The image is an STFT spectrogram (time versus frequency) of a rolling-element bearing's vibration signal. Classify the bearing condition as one of: normal, inner_race, outer_race, ball.
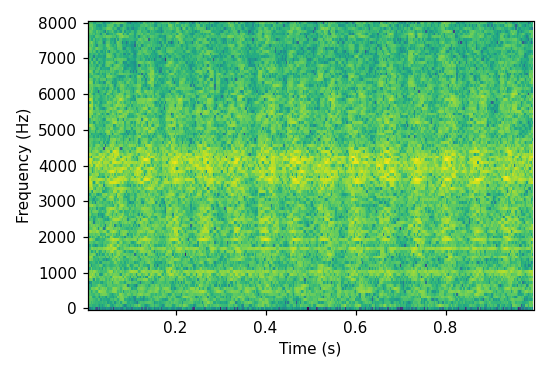
Answer: ball